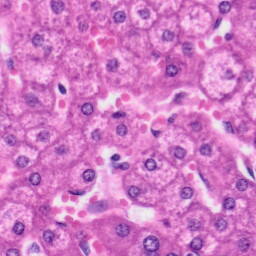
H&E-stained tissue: Liver